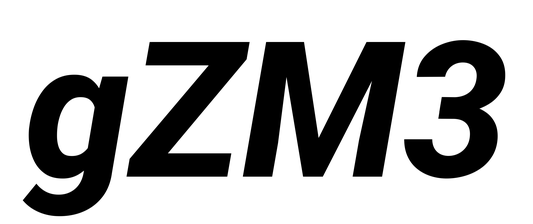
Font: Roboto-Italic_ExtraBold_Italic